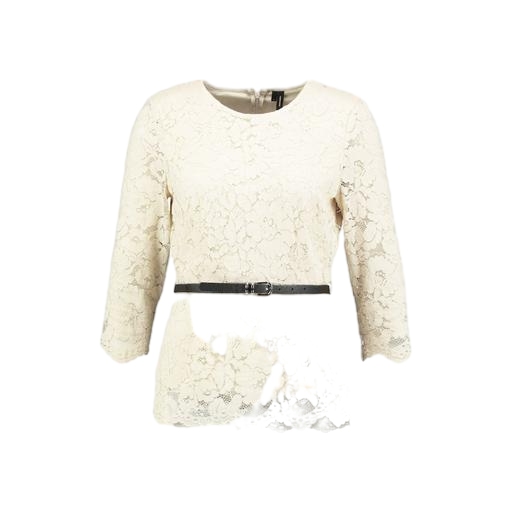
beige blouse lace, beige 3/4 sleeve lace, white long-sleeve belted lace blouse, white background